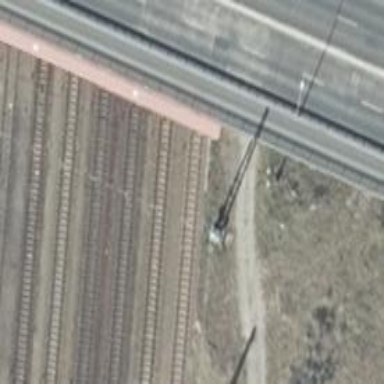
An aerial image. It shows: Railway switch.